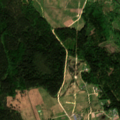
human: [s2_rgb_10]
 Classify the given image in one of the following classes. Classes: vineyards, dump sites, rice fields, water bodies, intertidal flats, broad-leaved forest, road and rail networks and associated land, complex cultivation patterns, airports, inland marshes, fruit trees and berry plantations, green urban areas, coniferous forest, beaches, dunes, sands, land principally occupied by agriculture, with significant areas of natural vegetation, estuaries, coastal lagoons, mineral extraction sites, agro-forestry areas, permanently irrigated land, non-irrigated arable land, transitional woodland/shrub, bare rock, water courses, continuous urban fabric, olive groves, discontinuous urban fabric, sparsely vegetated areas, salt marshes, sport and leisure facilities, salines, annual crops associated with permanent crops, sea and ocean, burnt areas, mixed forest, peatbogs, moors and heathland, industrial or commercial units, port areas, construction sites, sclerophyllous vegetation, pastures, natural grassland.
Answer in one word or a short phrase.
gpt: pastures, complex cultivation patterns, land principally occupied by agriculture, with significant areas of natural vegetation, coniferous forest, mixed forest, transitional woodland/shrub